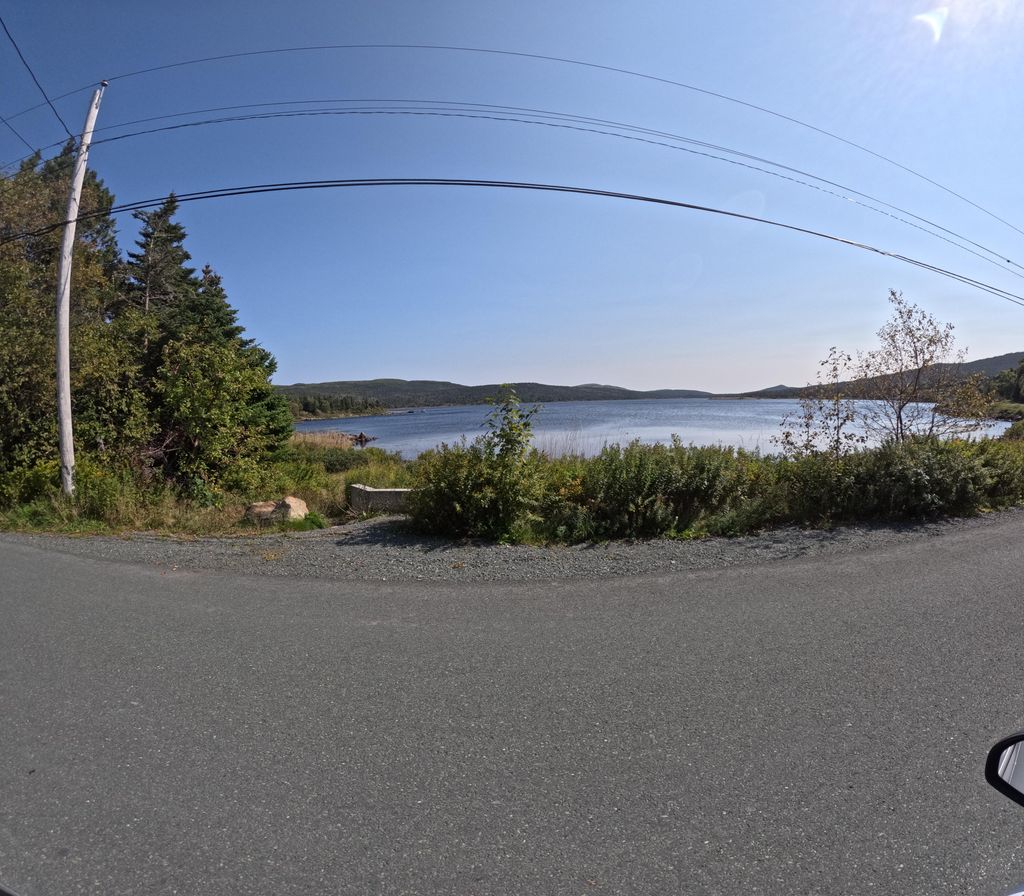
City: st_johns